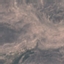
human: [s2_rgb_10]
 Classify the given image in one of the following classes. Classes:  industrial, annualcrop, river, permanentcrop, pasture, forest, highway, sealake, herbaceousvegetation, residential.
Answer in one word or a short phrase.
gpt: HerbaceousVegetation